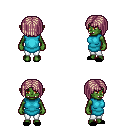
a pixel art fantasy rpg character, female body template, orc, green skin, teal tunic, white pants, white blonde pageboy hairstyle, black slippers, four views (front, back, left, right), 2x2 character sprite sheet, small pixel art, hard edges, no anti-aliasing